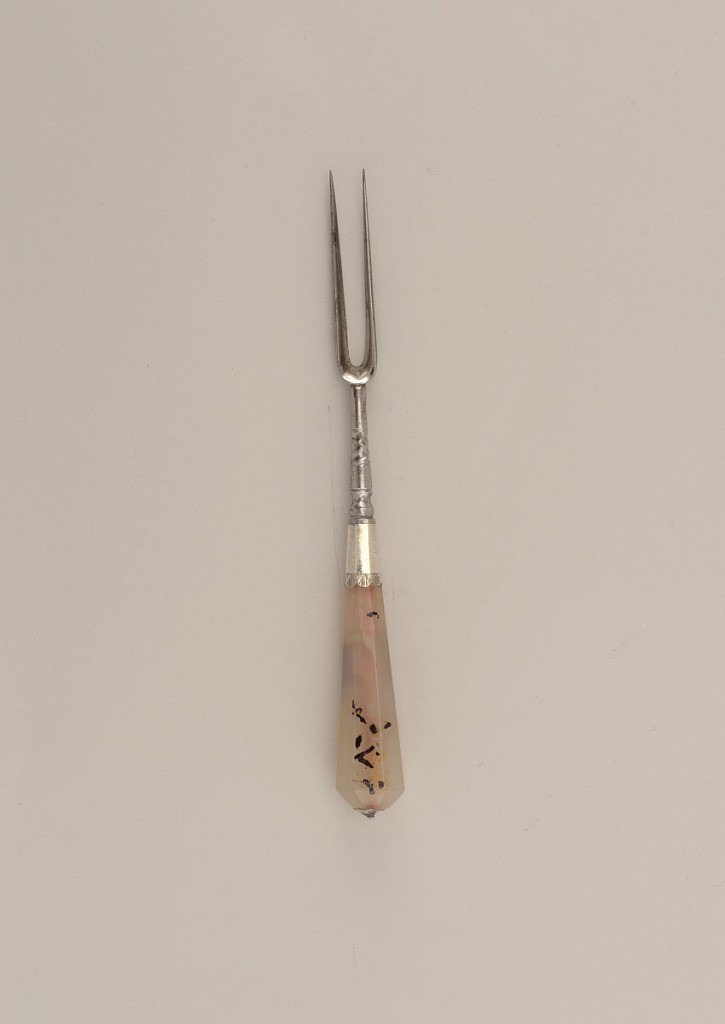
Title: Fork with Eight-Paneled Agate Handle
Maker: William Boswell, active London, late 17th century.
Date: late 17th century
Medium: steel, silver, agate
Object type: fork
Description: One of a set of five forks (1957-29-4-a-e). Each fork with eight-panelled agate handle and scalloped, engraved ferrule below two tines with partly twisted stem.